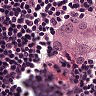
Metastatic tissue present: yes